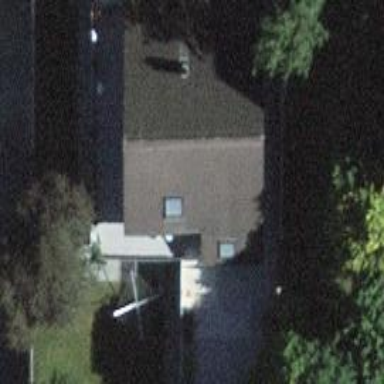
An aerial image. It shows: Residential building.